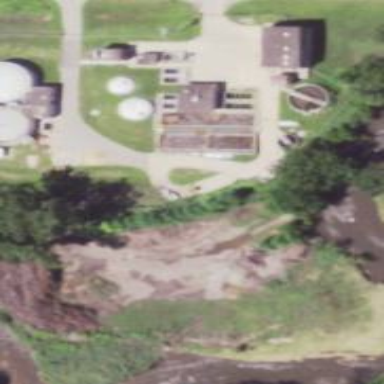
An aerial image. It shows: Fenced area designated as Wastewater Treatment Plant.